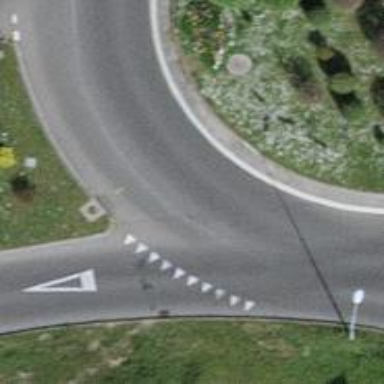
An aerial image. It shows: Secondary road with asphalt surface leading to roundabout.